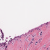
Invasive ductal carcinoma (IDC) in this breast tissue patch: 1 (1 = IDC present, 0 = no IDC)